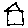
Label: house